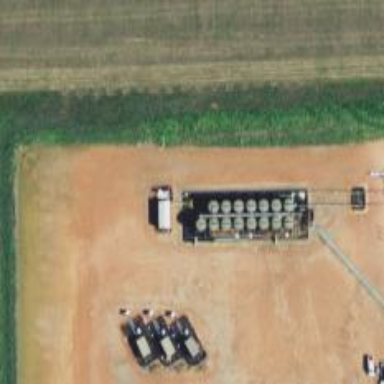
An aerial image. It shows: Storage tank with man-made structure.